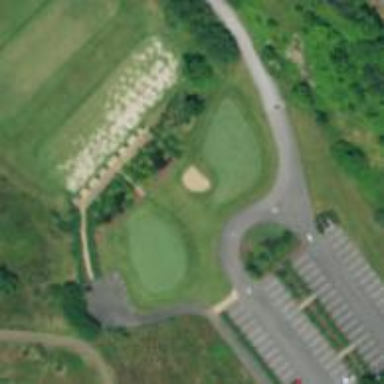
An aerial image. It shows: Service road alongside golf path.